The plot is a signal-to-image rendering of a rotating shaft's vibration measurement. What is the most likely rotor condition (normal, misalignment, unbalance, looseness)?
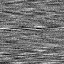
Answer: misalignment